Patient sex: M
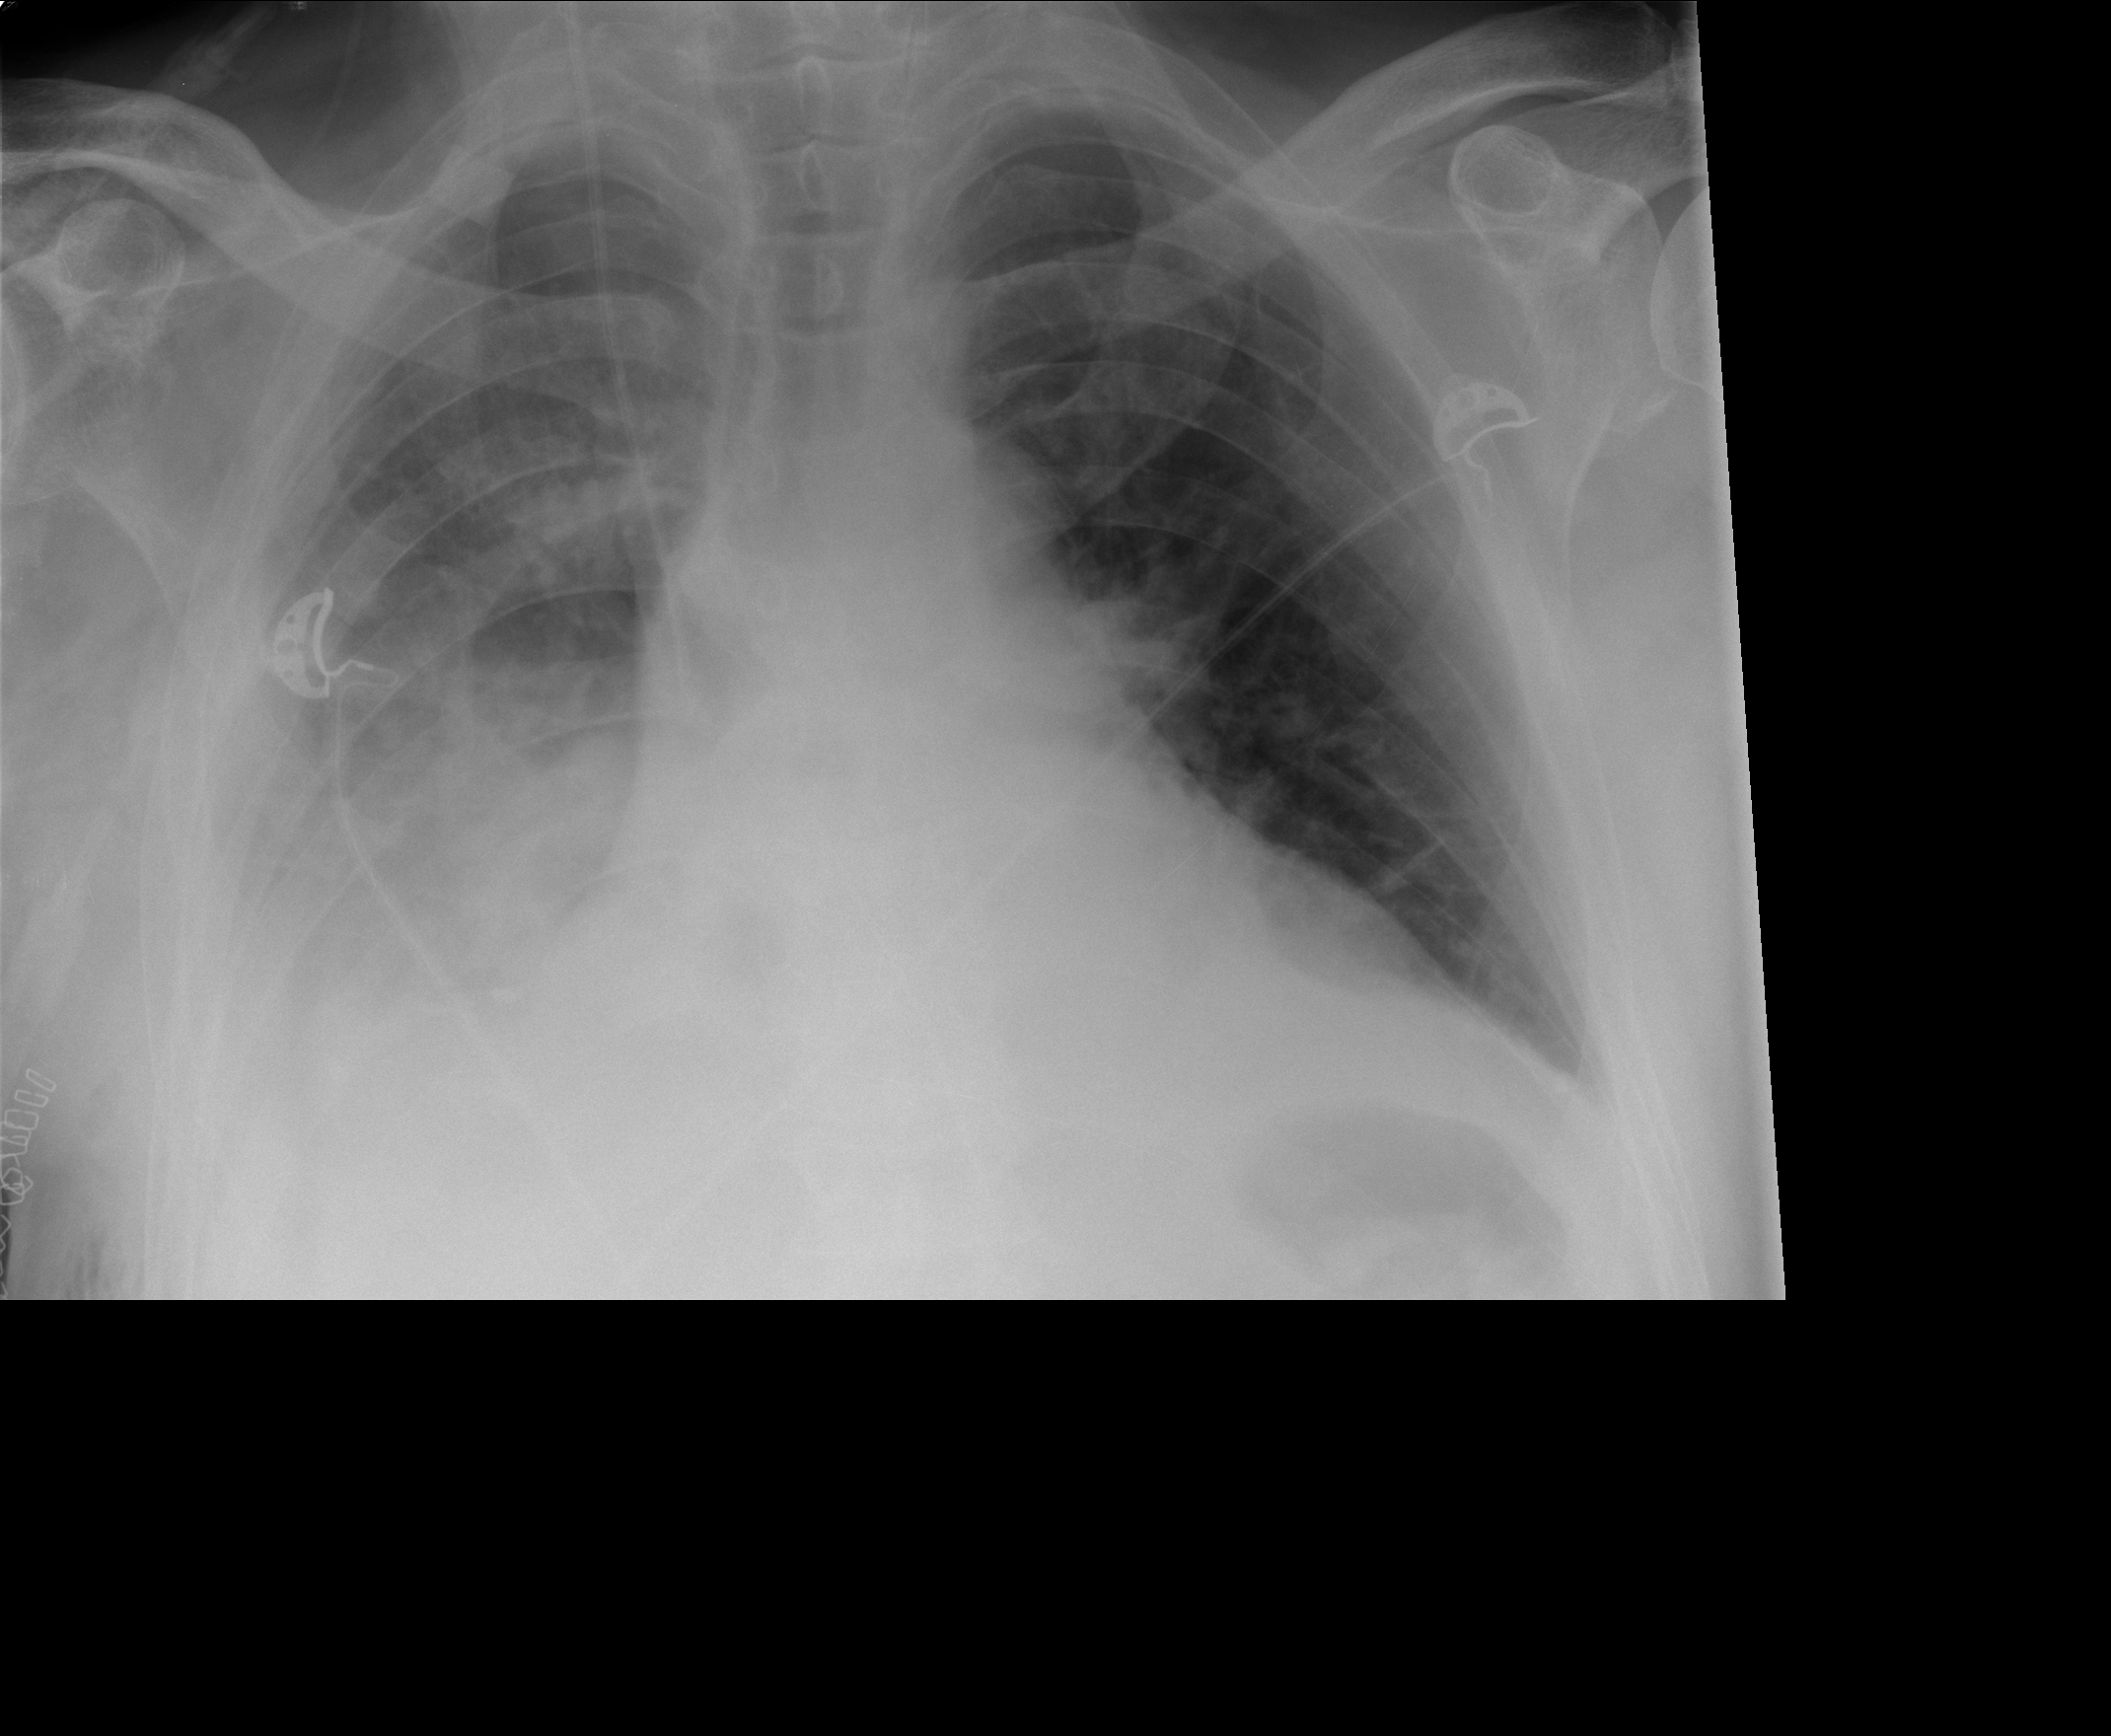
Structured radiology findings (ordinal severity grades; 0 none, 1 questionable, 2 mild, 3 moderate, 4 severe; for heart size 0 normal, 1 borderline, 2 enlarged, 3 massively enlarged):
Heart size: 2
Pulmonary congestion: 2
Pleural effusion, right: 2
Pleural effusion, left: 0
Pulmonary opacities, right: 2
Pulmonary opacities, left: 0
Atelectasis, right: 3
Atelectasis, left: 0